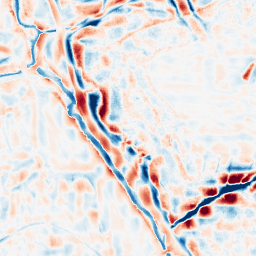
Category: wavelet
Decomposition family: wavelet_dwt
Decomposition parameters: wavelet: sym4
level: 4
Upsampling method: lanczos
Upsampling parameters: scale: 8
Upsampling scale: 8